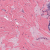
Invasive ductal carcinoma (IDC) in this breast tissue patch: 0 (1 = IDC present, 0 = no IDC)